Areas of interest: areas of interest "Service Area"
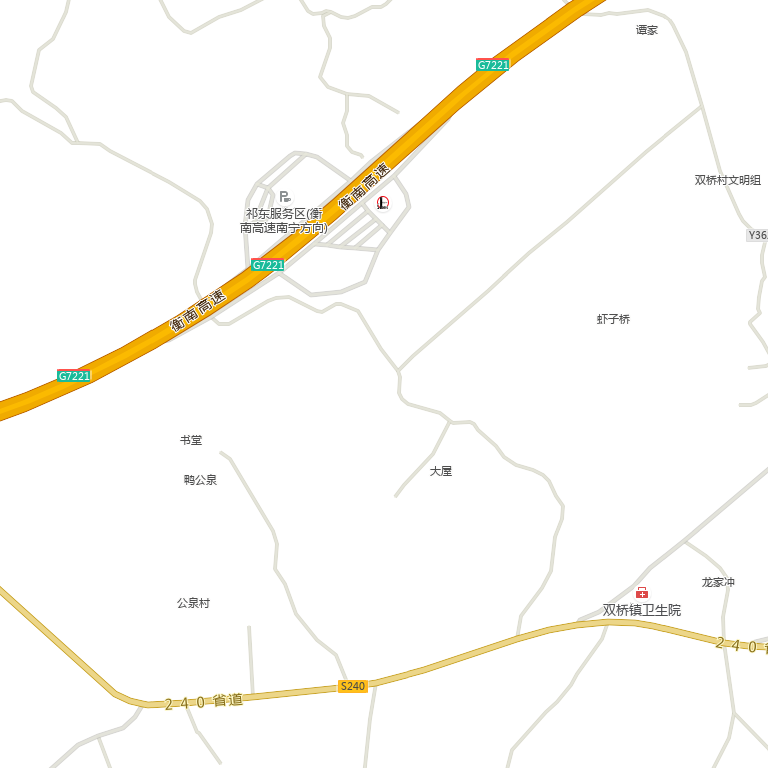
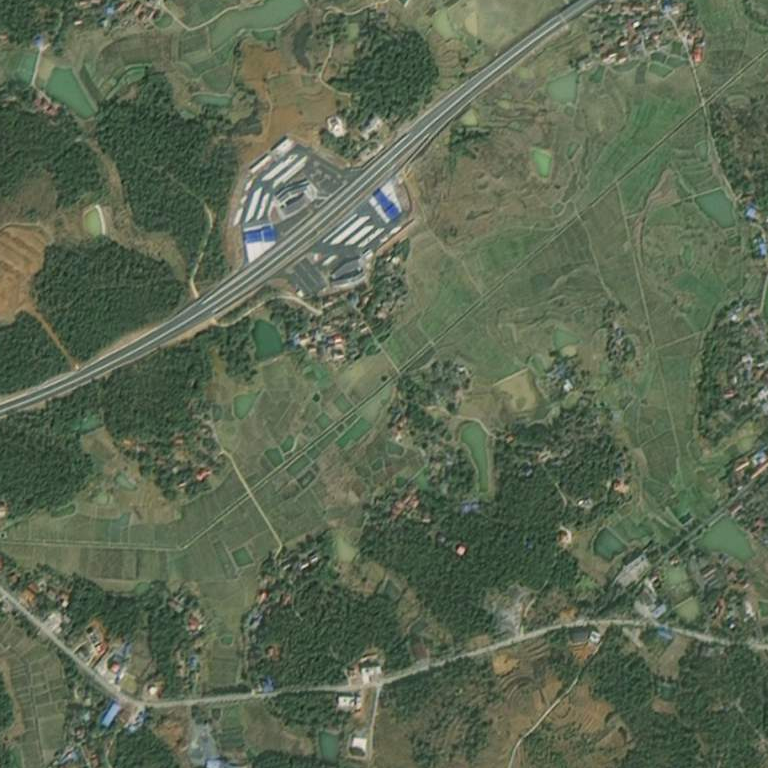